九年级 · 解析几何
如图, 从点 $P$ 引 $\odot 0$ 的切线 $P A, P B$, 切点分别为 $A, B, D E$ 切 $\odot 0$ 于 $C$, 交 $P A, P B$ 于 $D, E$. 若 $\triangle P D E$ 的周长为 $20 \mathrm{~cm}$, 则 $\mathrm{PA}=$ \$ \qquad \$ cm.

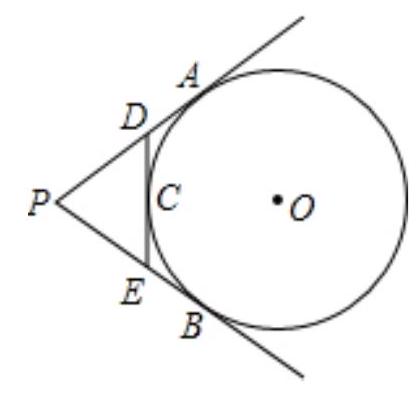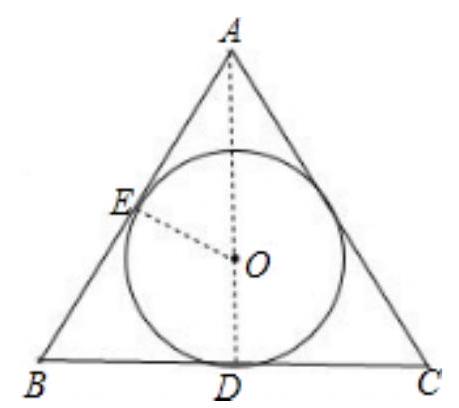
答案: 【分析】连接 $A 0$ 并延长交 $B C$ 于 $D$ 点, 过点 0 作 $O E \perp A B$ 于 $E$, 得到 $\triangle A O E \sim \triangle A B D$, 再根据相似三角形对应边的比等于相似比进行计算求出 $A B$ 边的长.

解: 如图:

连接 $A 0$ 并延长交 $B C$ 于点 $D$, 因为 $\triangle A B C$ 是等腰三角形, $\odot 0$ 是 $\triangle A B C$ 的内切圆,所以 $A D$ 垂直平分 $B C, B D=C D=2$, 点 0 作 $O E \perp A B$ 于 $E$,则点 $\mathrm{E}$ 是 $\mathrm{AB}$ 与 $\odot 0$ 的切点, 由切线长定理得: $B E=B D=2$,

$\therefore \angle \mathrm{AEO}=\angle \mathrm{ADB}=90^{\circ}, \angle \mathrm{OAE}=\angle \mathrm{BAD}$

$\therefore \triangle A E 0 \sim \triangle A D B$

$\therefore \frac{E O}{D B}=\frac{A O}{A B}$

$\therefore \frac{1}{2}=\frac{\sqrt{A E^{2}+1}}{A E+2}$

解得: $\mathrm{AE}=\frac{4}{3}$,

$\therefore \mathrm{AB}=\frac{4}{3}+2=\frac{10}{3}$.

故选 D.